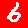
Digit: 6